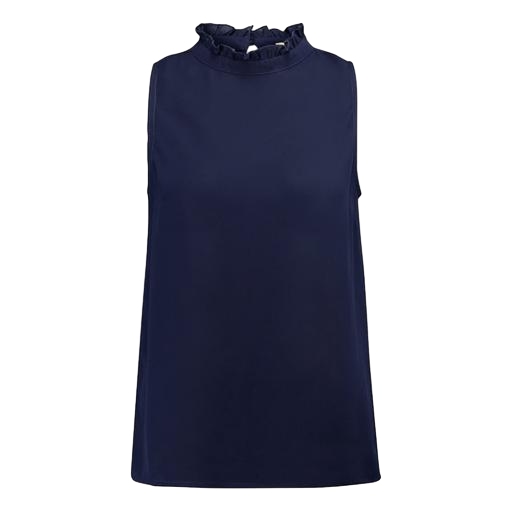
high-neck top, blue high-neck top, sleeveless high neck top, white background